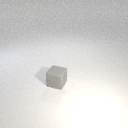
small gray rubber cube